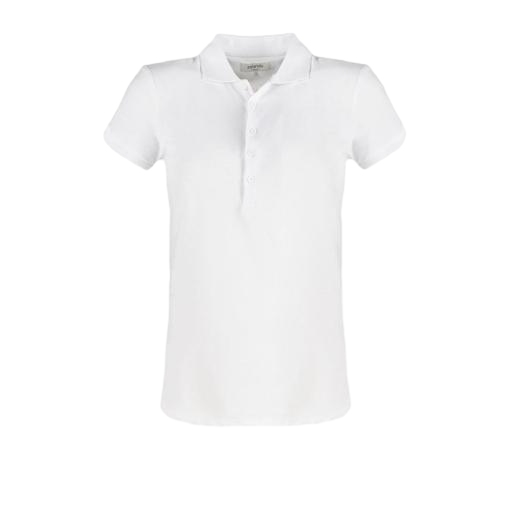
white alice polo, white polo shirt, white short sleeved polo, white background